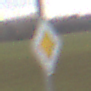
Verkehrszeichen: Vorfahrtsstrasse
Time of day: Midday
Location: Outdoor (RoadRail)
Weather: Overcast
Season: NotSpecified
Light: Natural